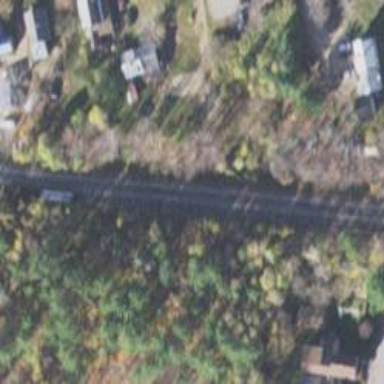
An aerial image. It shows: Railway siding with rails.